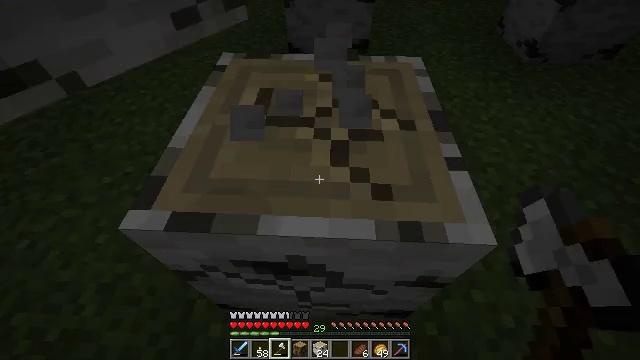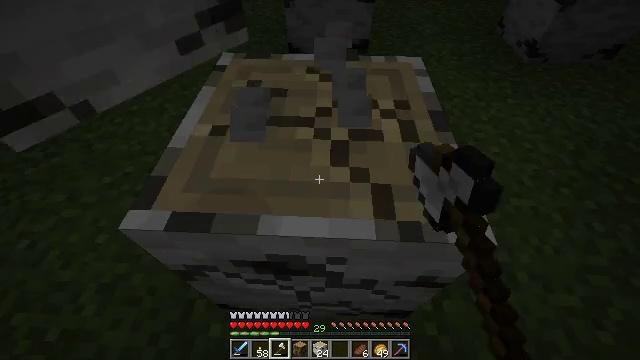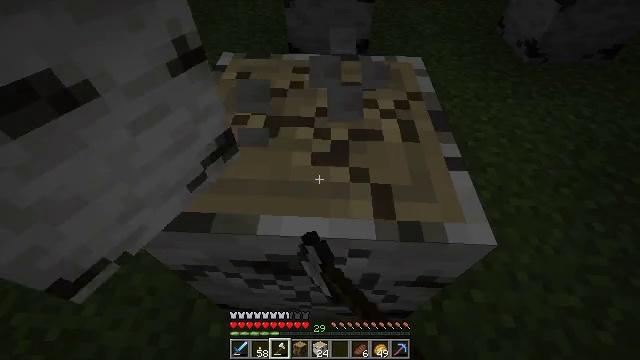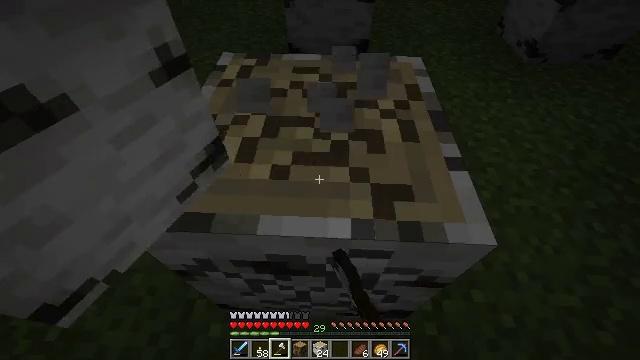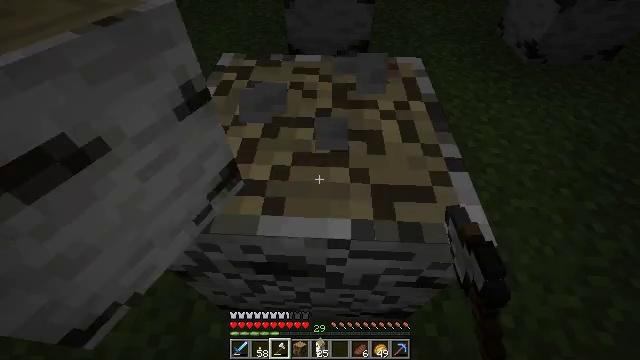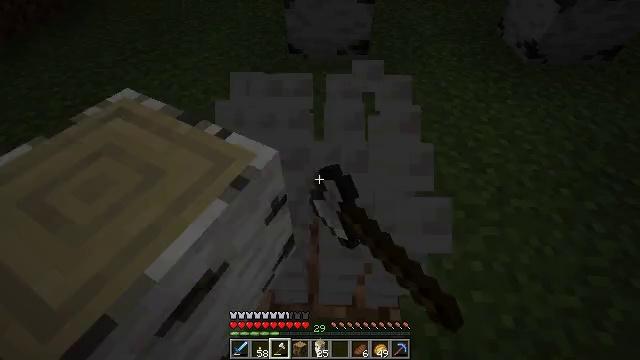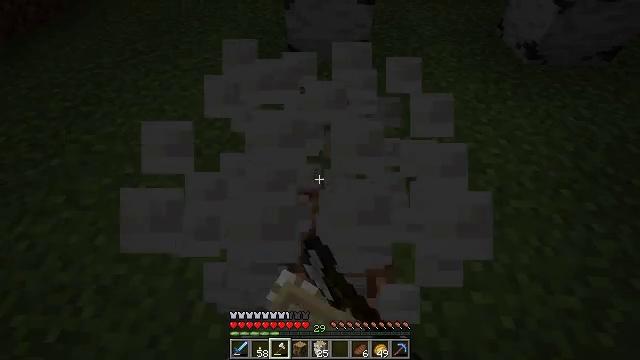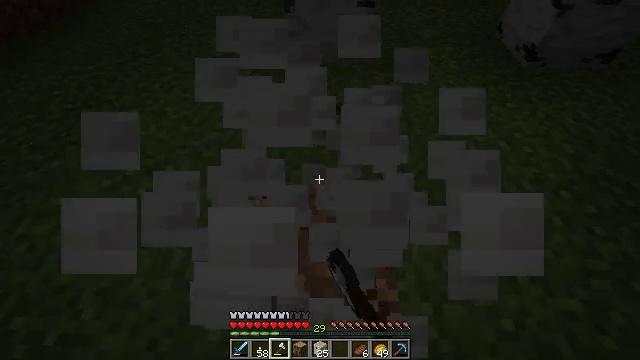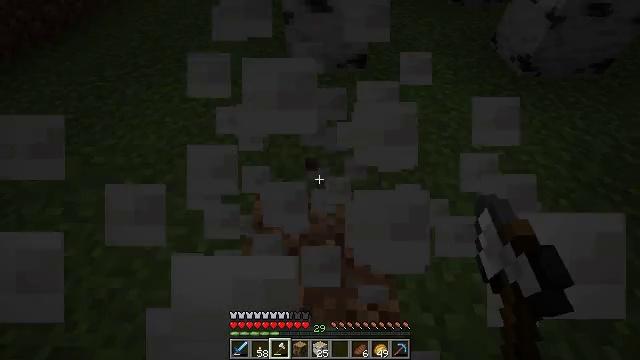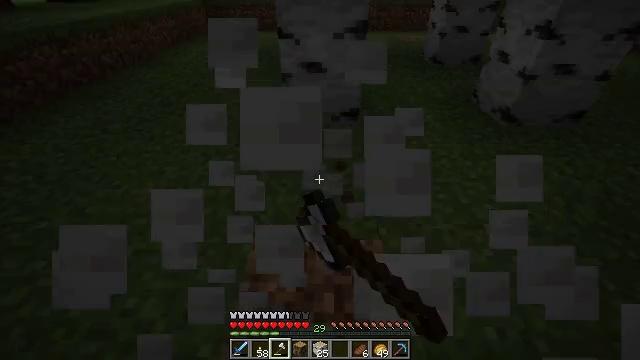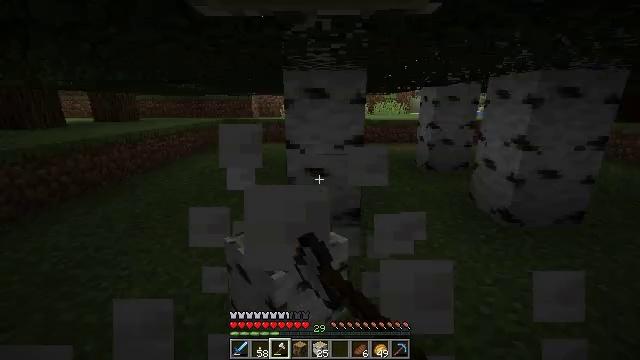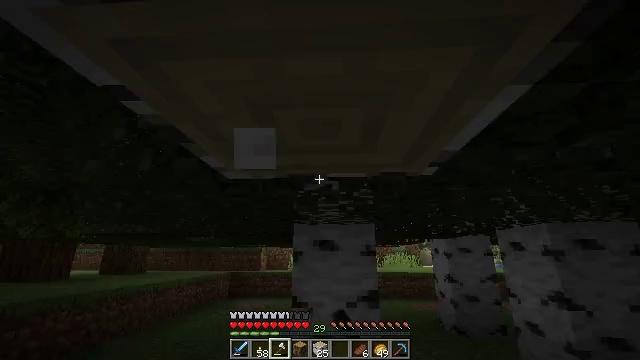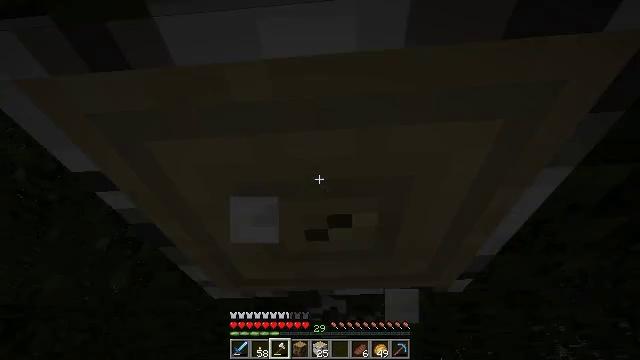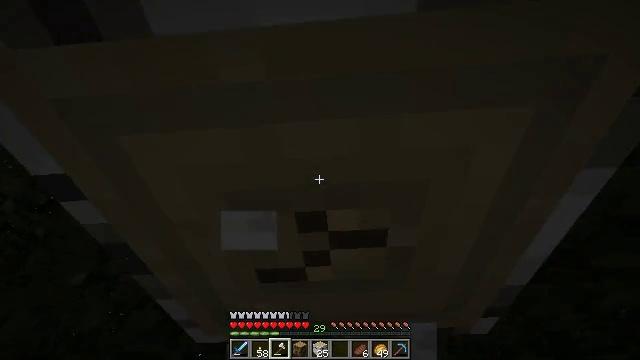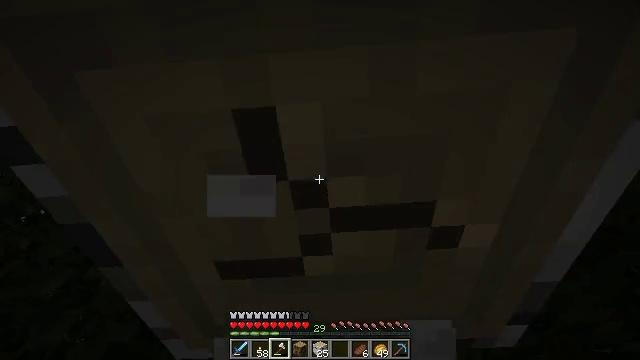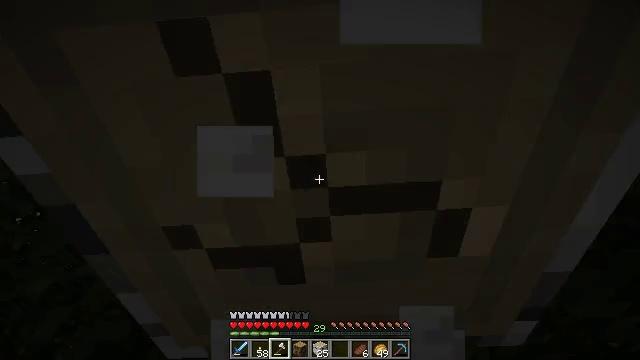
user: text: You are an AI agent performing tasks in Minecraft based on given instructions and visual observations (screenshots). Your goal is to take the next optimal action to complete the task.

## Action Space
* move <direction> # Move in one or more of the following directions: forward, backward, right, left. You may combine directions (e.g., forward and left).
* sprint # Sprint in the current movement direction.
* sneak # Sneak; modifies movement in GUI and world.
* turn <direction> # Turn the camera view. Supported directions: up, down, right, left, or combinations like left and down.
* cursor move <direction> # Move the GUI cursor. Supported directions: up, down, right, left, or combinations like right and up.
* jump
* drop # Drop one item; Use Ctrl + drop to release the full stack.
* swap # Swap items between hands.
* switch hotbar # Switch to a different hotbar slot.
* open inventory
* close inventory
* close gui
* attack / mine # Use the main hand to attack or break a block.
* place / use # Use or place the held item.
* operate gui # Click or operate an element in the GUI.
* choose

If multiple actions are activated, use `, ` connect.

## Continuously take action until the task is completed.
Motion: motion action
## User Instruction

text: Harvest birch logs from birch trees.
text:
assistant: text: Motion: attack / mine
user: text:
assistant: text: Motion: attack / mine
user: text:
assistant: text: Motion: attack / mine
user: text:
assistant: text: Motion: attack / mine
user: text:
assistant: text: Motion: attack / mine
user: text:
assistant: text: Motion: attack / mine
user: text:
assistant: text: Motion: attack / mine
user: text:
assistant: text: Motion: turn up, attack / mine
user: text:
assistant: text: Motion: turn right and up, attack / mine
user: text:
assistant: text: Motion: turn up, attack / mine
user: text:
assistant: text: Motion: move forward, turn left and up, attack / mine
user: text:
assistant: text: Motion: move forward, turn up, attack / mine
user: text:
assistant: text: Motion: move forward, turn up, attack / mine
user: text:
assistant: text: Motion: turn up, attack / mine
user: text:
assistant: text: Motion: turn up, attack / mine
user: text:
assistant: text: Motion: turn up, attack / mine
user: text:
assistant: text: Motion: attack / mine
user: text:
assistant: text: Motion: attack / mine
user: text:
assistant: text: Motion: attack / mine
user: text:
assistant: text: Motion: turn up, attack / mine
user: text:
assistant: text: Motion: turn left and down, attack / mine
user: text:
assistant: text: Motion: attack / mine
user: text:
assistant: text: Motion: attack / mine
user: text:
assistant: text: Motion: attack / mine
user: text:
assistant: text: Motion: turn left and up, attack / mine
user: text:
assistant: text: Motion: turn left and up, attack / mine
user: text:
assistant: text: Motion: turn right and up, attack / mine
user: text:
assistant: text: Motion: turn up, attack / mine
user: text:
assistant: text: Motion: attack / mine
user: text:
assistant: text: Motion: attack / mine